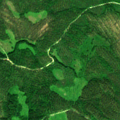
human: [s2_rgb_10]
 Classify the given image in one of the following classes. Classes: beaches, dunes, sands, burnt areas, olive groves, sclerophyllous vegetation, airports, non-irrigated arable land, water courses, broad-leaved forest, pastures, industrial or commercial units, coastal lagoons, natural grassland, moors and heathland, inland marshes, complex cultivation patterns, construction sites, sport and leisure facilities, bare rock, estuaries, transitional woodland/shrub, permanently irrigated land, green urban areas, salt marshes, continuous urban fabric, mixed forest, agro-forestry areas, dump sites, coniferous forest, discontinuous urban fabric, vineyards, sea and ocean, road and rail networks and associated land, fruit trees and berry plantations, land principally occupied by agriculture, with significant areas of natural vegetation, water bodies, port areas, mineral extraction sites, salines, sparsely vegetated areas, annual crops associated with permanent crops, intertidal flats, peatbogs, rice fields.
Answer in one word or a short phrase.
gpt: coniferous forest, mixed forest, transitional woodland/shrub